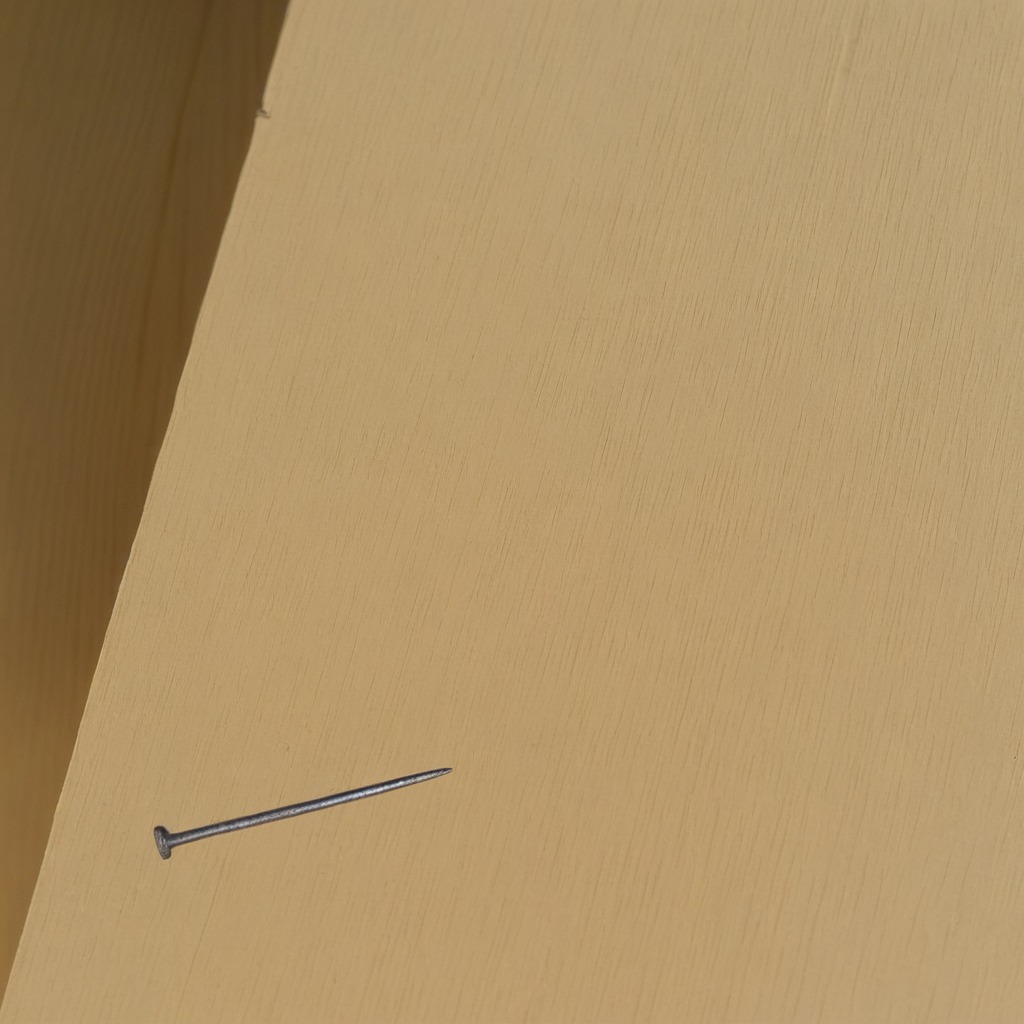
A nail is lying on the plywood surface.